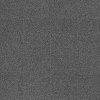
Atmospheric dust classification: dusty